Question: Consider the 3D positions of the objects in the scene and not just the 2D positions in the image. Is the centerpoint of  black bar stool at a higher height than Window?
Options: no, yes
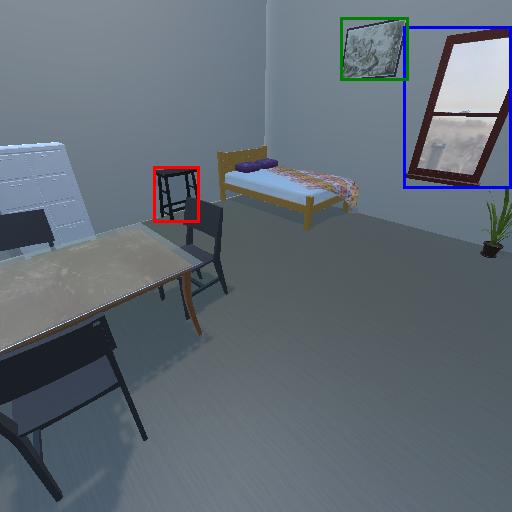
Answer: no